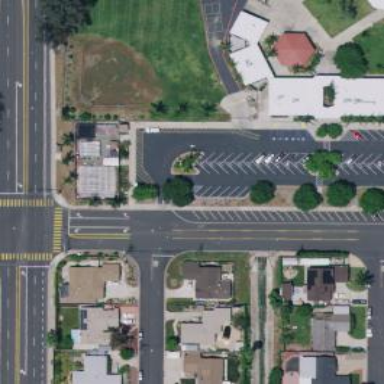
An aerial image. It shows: Residential road with asphalt surface and sidewalk on the left.